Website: ulta-beauty
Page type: billing-address
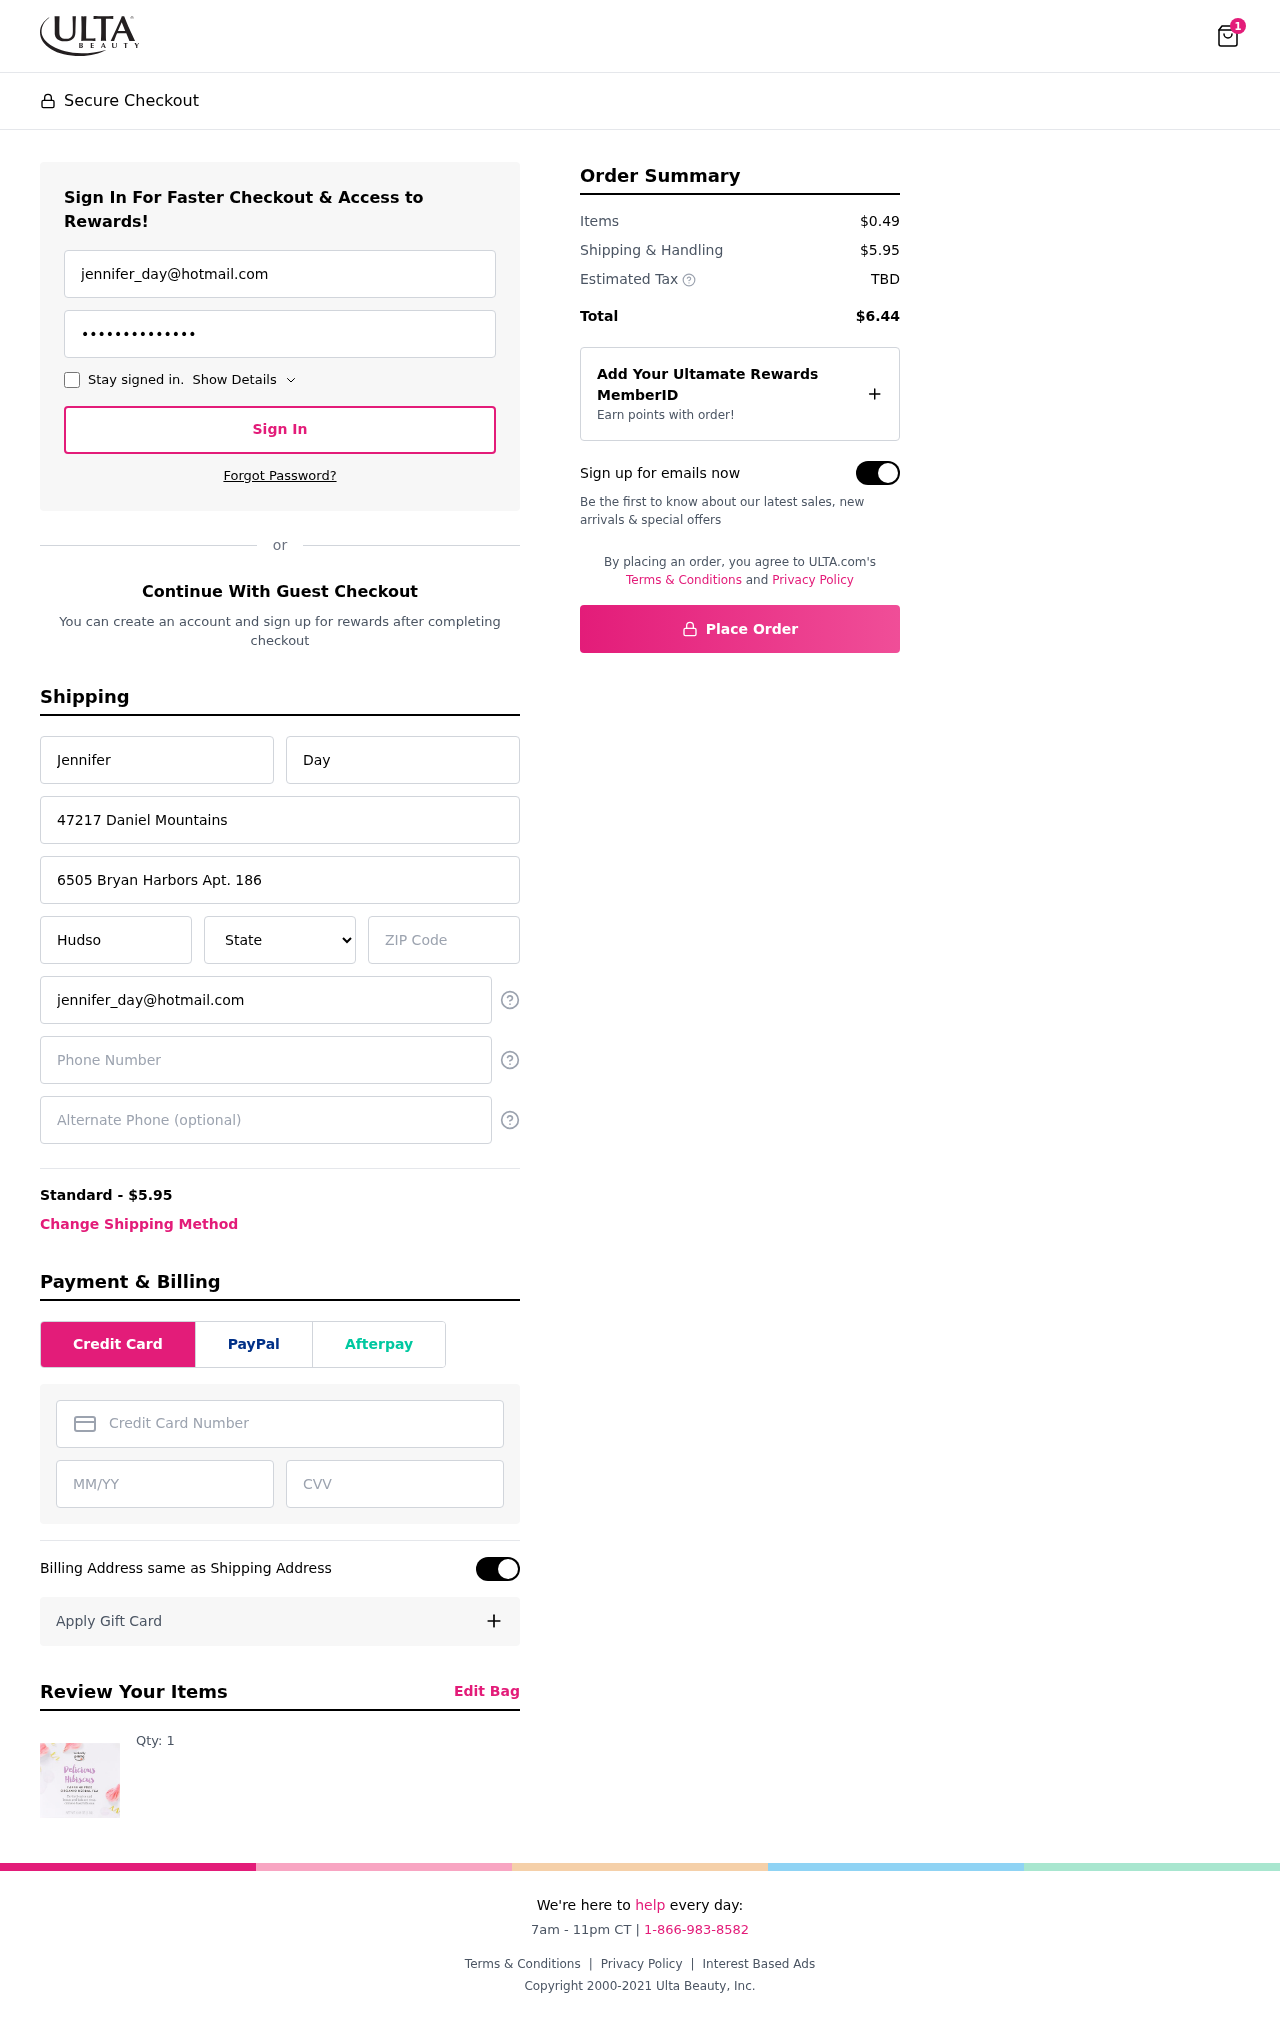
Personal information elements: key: PII_STATE
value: Oklahoma
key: PII_EMAIL
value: jennifer_day@hotmail.com
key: PII_FIRSTNAME
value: Jennifer
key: PII_LASTNAME
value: Day
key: PII_STREET
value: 47217 Daniel Mountains
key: PII_STREET2
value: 6505 Bryan Harbors Apt. 186
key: PII_CITY
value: Hudsonberg
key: PII_POSTCODE
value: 14767
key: PII_PHONE
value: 3787756216
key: PII_CARD_NUMBER
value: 6011 8271 9181 6271
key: PII_CARD_EXPIRY
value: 08/27
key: PII_CARD_CVV
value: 417
Product elements: key: PRODUCT1_QUANTITY
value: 1
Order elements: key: ORDER_NUM_ITEMS
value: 1
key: ORDER_SHIPPING_COST
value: $5.95
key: ORDER_SUBTOTAL
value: $0.49
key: ORDER_TOTAL
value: $6.44